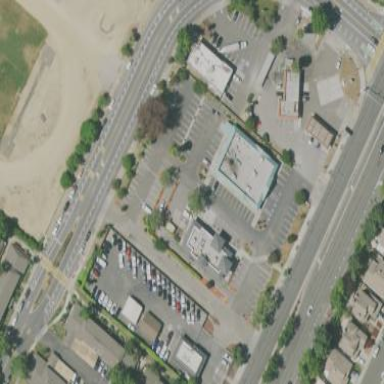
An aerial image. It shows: Retail area.